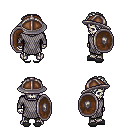
a pixel art fantasy rpg character, male body template, skeleton, chain mail, teal pants, white curly afro hairstyle, chain helm, gray slippers, shield, four views (front, back, left, right), 2x2 character sprite sheet, small pixel art, hard edges, no anti-aliasing